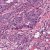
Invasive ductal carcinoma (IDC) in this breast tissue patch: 0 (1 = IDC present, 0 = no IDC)